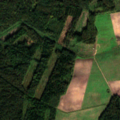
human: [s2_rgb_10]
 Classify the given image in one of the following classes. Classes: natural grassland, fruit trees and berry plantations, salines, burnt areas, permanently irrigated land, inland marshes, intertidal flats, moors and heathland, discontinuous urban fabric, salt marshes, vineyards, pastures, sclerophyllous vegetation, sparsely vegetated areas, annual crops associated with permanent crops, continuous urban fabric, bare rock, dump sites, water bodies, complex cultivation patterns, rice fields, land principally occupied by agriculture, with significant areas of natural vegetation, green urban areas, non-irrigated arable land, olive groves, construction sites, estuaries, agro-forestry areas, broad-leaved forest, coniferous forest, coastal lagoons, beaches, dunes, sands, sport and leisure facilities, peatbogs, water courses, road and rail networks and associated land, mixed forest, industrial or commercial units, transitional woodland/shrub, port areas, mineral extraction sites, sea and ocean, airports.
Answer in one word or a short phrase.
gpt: non-irrigated arable land, broad-leaved forest, coniferous forest, mixed forest